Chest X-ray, PA view. Patient: 55 years old, sex F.
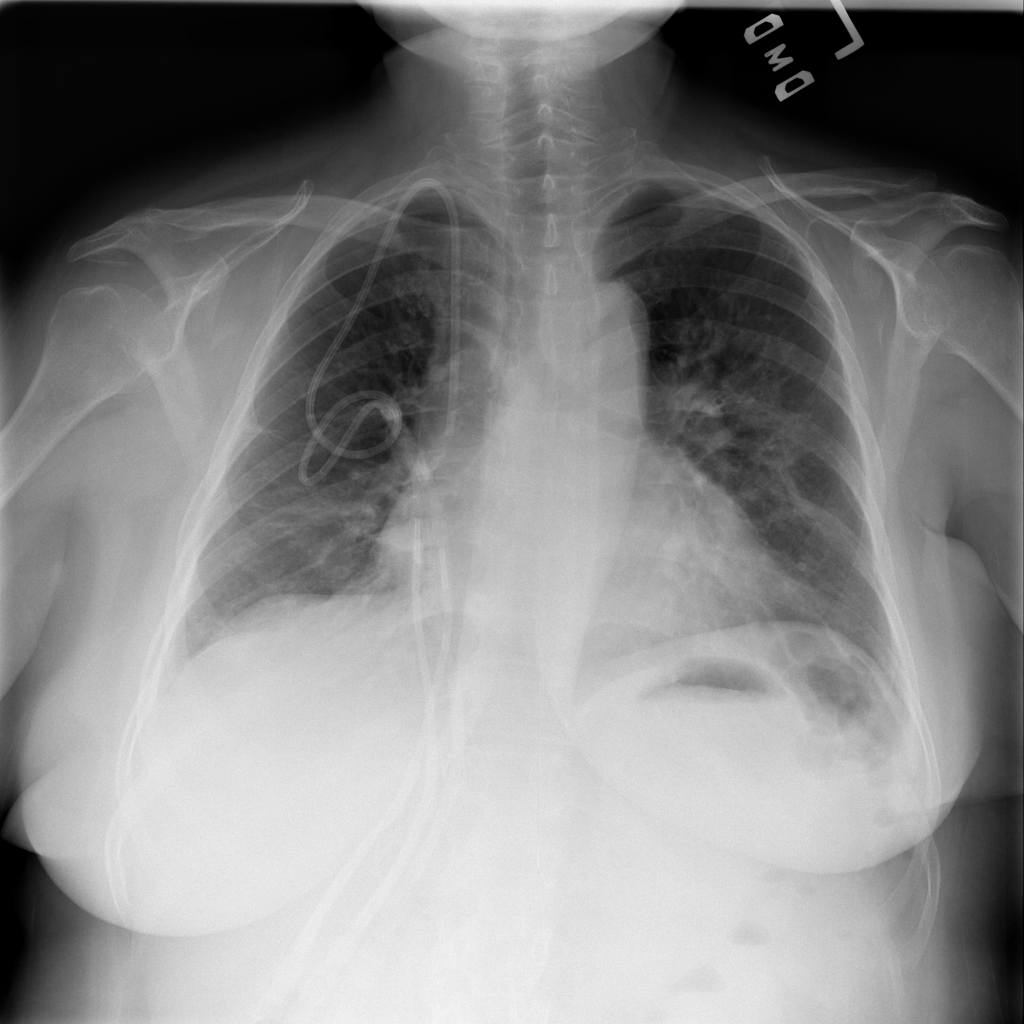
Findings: No Finding